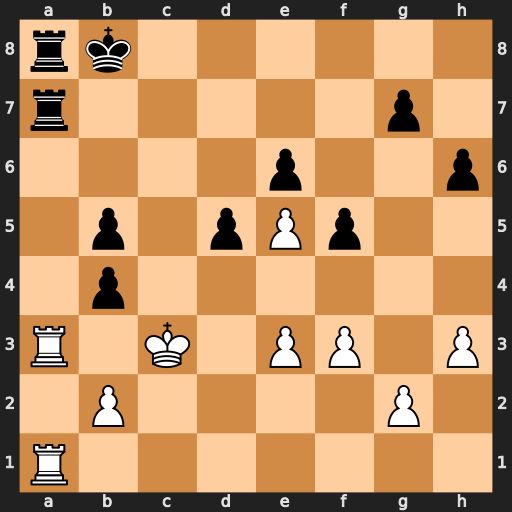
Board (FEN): rk6/r5p1/4p2p/1p1pPp2/1p6/R1K1PP1P/1P4P1/R7
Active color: w
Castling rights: -
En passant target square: -
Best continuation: Kxb4 Rxa3 Rxa3 Rxa3 bxa3 f4 exf4